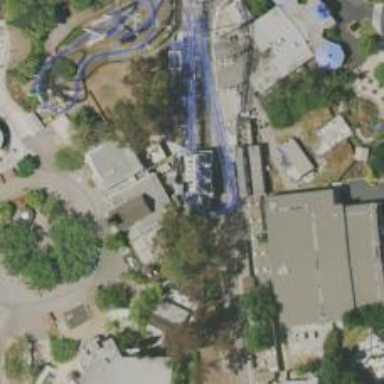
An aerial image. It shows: Thrilling roller coaster attraction.